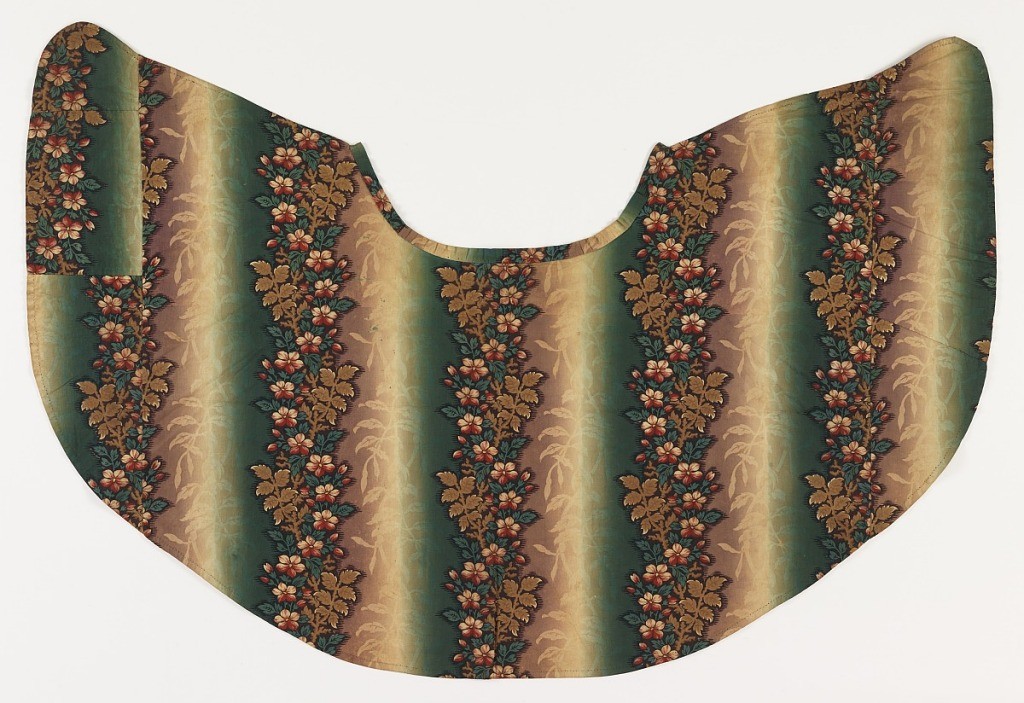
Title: Capelet
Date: ca. 1825
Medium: cotton Technique: printed by engraved roller on plain weave
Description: Short caplet of plain weave cotton printed by engraved roller showing vertical stripes in gradient  yellow, green and brown with stripes of flowers and leaves in brown, green and red.